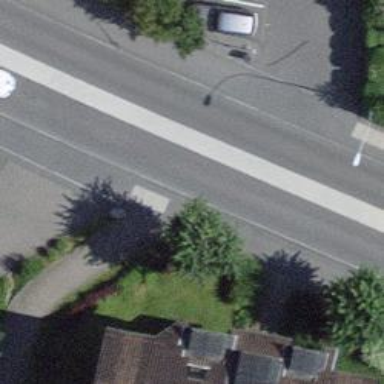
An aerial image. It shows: Cycle barrier.